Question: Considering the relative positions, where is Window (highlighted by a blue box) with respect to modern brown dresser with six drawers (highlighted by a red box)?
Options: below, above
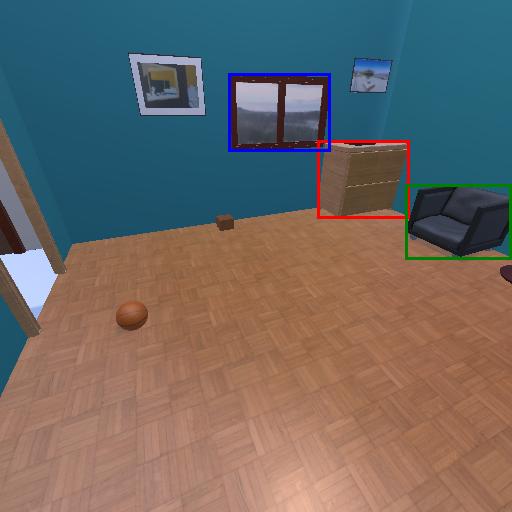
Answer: below